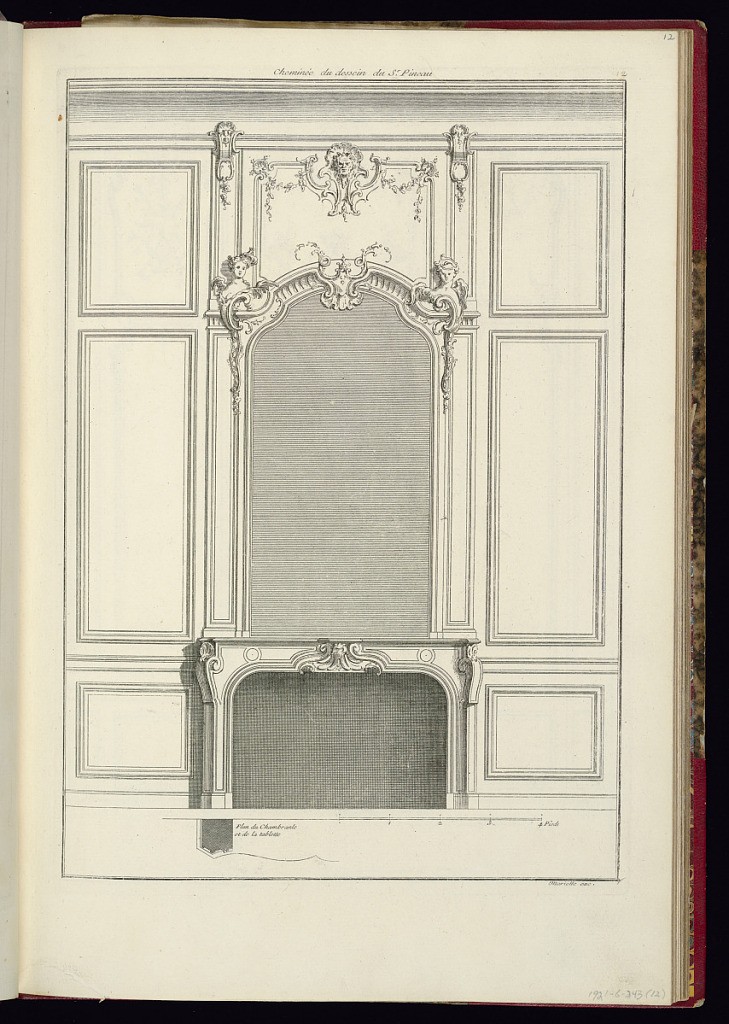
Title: Cheminée du dessein du Sr. Pineau
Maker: Nicolas Pineau, French, 1684-1754
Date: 1700-1742
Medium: Etching and engraving on laid paper
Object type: Print
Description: Chimneypiece design with over-mantle mirror. The mirror is framed at the top with fluting, flower, scroll, and winged herm ornamentation. Above the mirror is carving featuring a satyr-mascaron inset in a scallop above c- and s-scrolls with garlands of flowers. The plate is numbered but not signed.